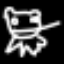
Label: frog